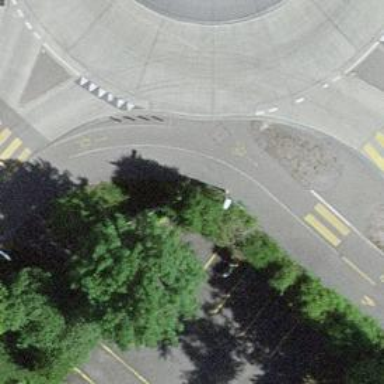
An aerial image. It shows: Asphalt cycleway.